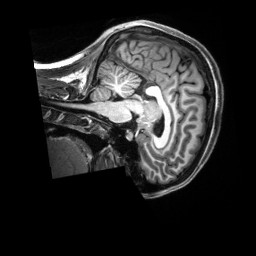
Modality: T1w
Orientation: sagittal
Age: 23
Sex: female
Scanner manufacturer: siemens
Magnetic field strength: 3 T
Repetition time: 2.5 s
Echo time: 0.00222 s